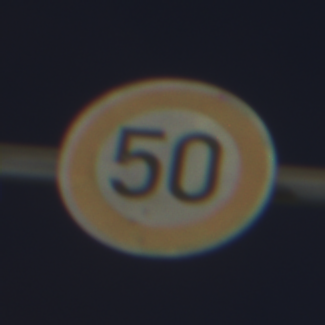
Verkehrszeichen: Geschwindigkeit50
Umgebung: Outdoor, Urban
Tageszeit: Night
Wetter: PartlyCloudy
Licht: Artificial
Jahreszeit: NotSpecified
Kontrast: HighContrast